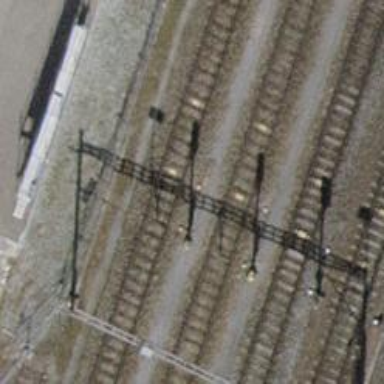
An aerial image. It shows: Railway signal.